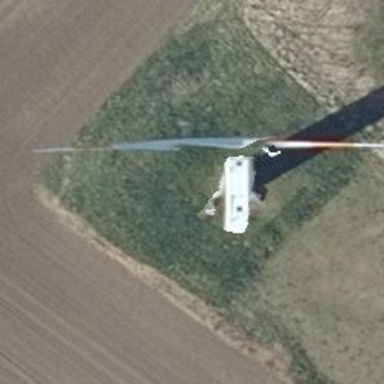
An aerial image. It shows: Wind generator powered by wind turbines of horizontal axis type. It is manufactured by Vestas.